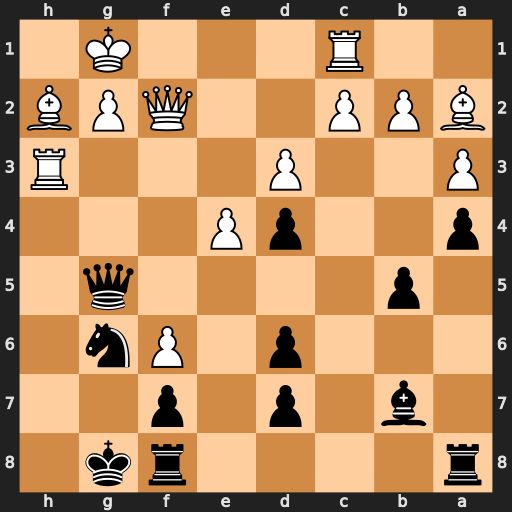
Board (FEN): r4rk1/1b1p1p2/3p1Pn1/1p4q1/p2pP3/P2P3R/BPP2QPB/2R3K1
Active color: b
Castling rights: -
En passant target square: -
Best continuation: Qxc1+ Qf1 Qxf1+